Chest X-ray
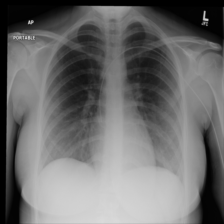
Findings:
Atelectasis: negative
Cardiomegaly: negative
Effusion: negative
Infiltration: negative
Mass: negative
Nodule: negative
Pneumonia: negative
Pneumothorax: positive
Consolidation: negative
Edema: negative
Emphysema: negative
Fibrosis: negative
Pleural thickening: negative
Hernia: negative